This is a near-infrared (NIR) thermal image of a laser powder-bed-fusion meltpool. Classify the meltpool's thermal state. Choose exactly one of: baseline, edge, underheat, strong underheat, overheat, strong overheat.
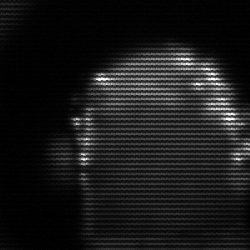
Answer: baseline